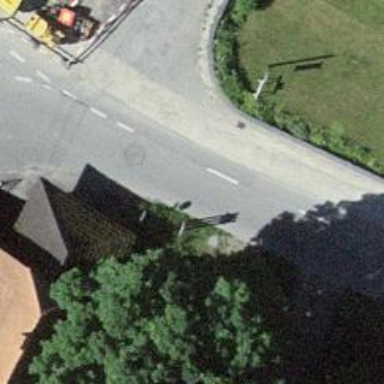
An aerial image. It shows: Post box.